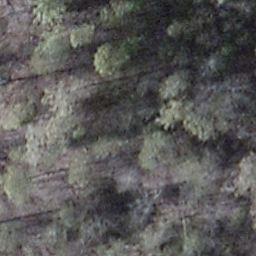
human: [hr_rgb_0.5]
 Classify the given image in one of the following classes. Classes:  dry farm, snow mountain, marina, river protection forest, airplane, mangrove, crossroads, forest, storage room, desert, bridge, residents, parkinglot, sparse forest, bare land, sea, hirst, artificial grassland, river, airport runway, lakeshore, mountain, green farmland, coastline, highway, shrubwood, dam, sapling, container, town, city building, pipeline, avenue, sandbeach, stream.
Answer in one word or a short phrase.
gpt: shrubwood